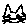
Label: cat